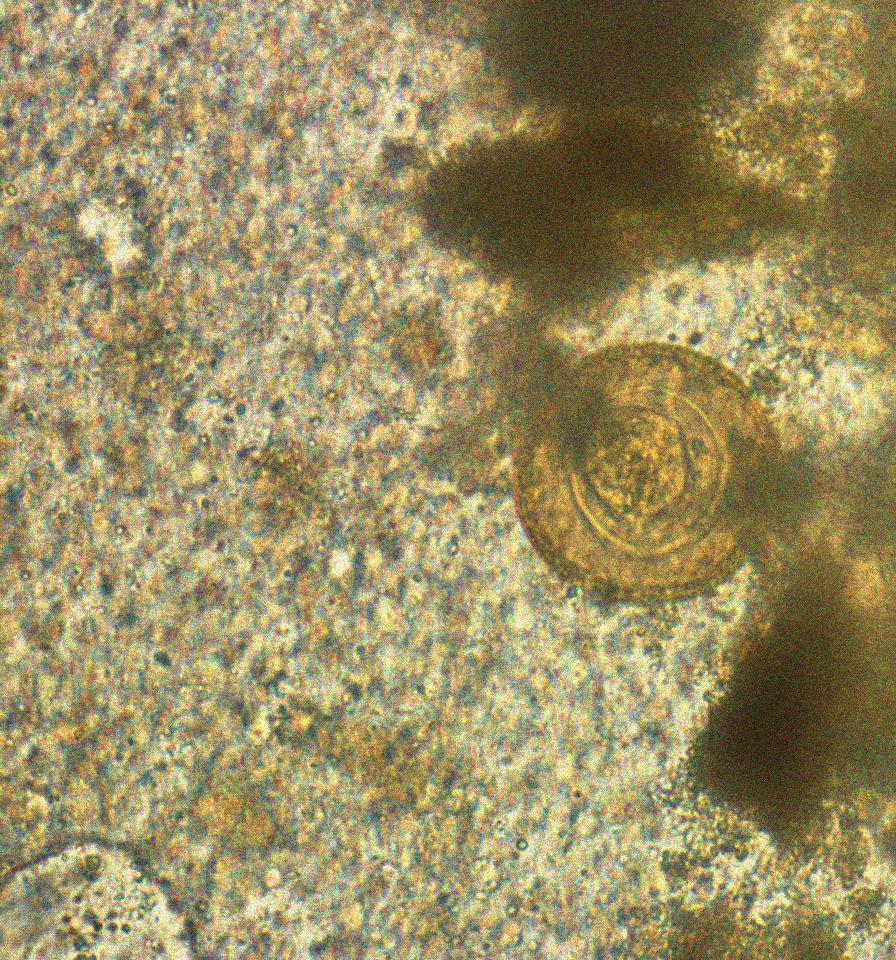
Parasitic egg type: Hymenolepis diminuta